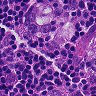
Metastatic tissue present: yes